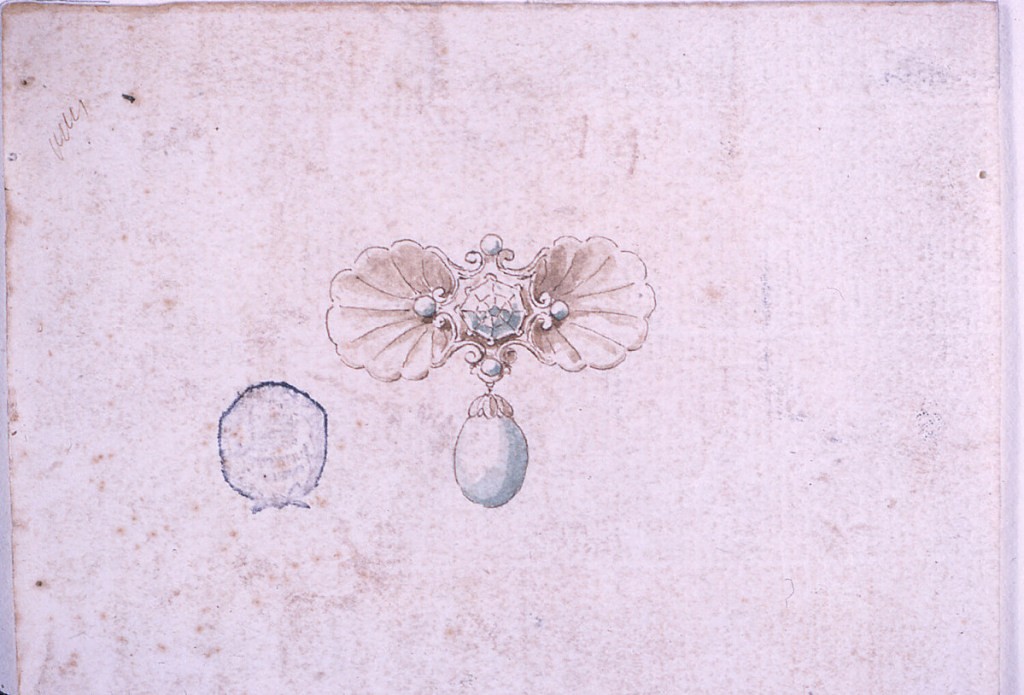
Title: Design for a Brooch
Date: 1815–30
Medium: Pen and ink, brush and watercolor, sepia on paper
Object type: Drawing
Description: In the center a brilliant framed by volutes with four small pearls. The volutes belong to two shells horizontally turned towards the outer sides. Below hangs a large pearl.